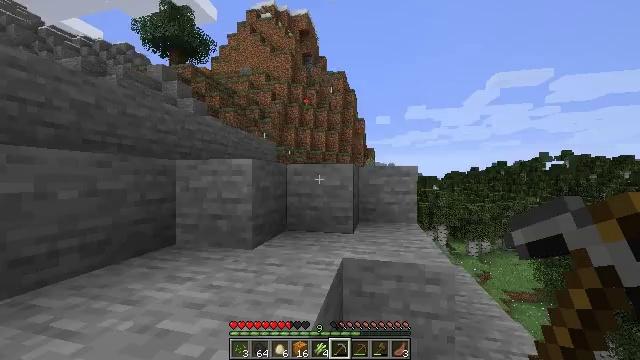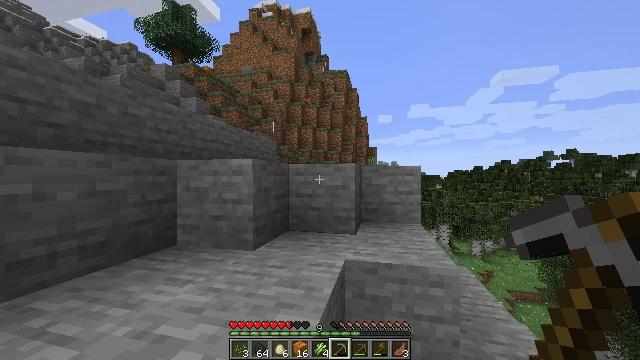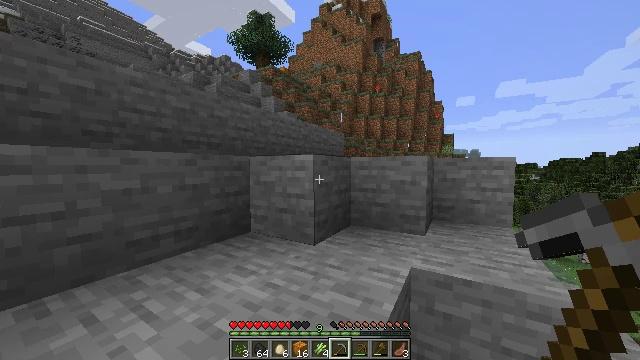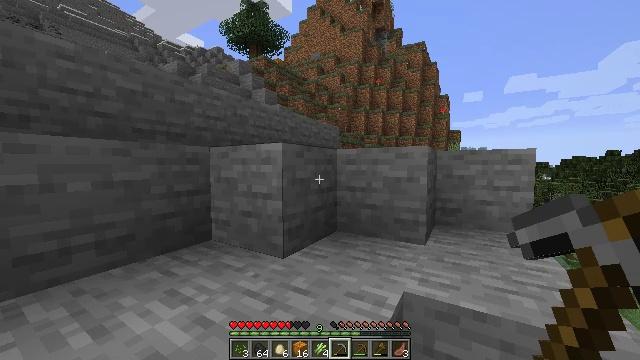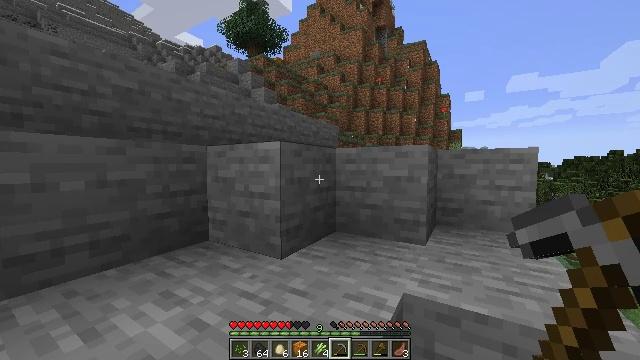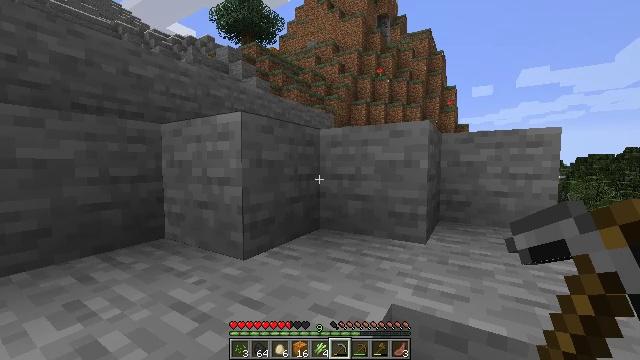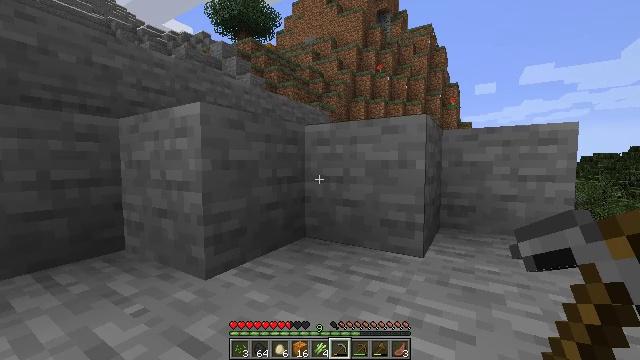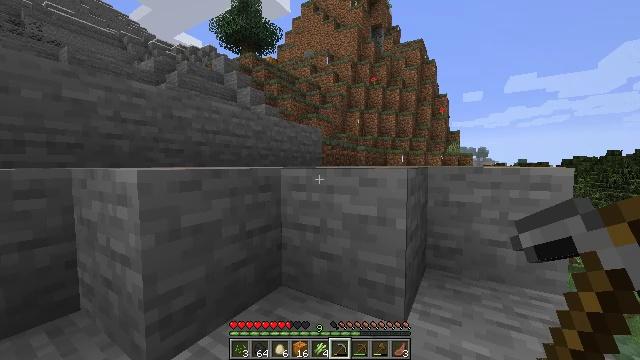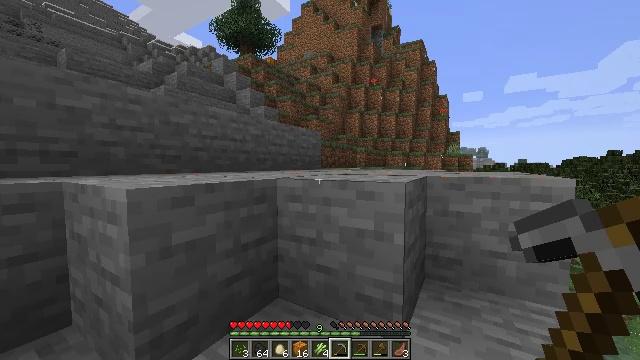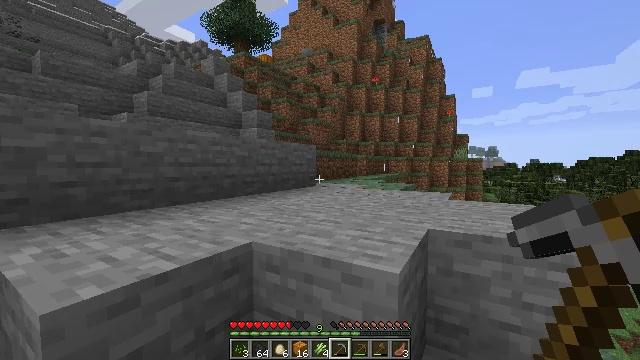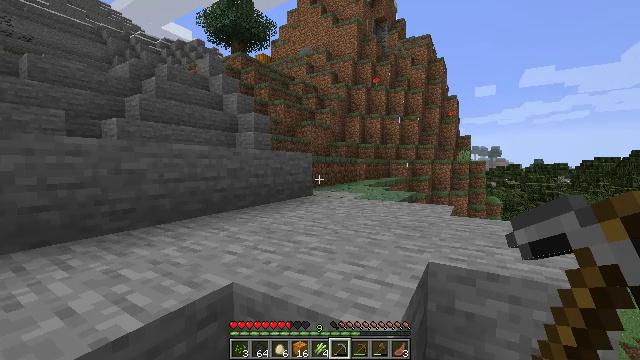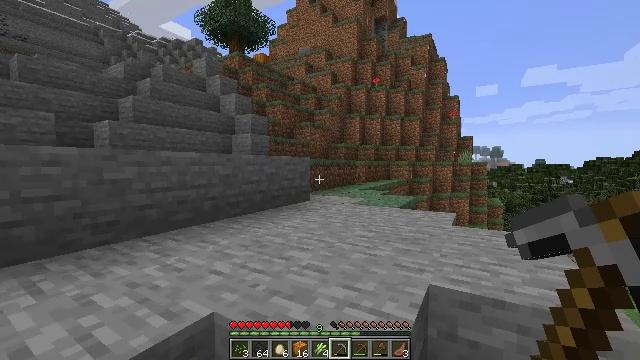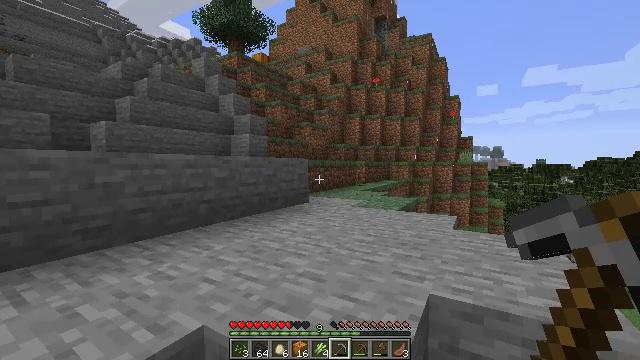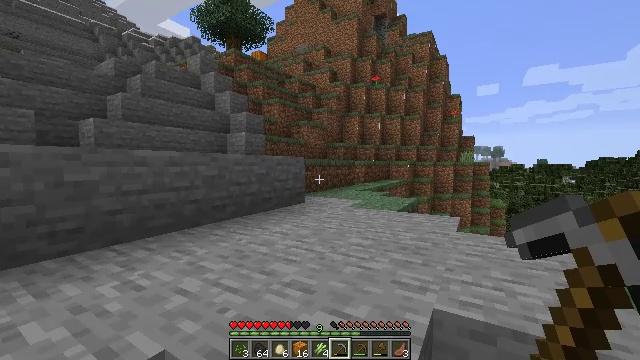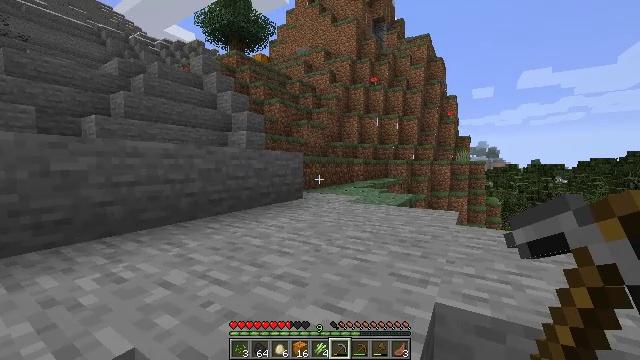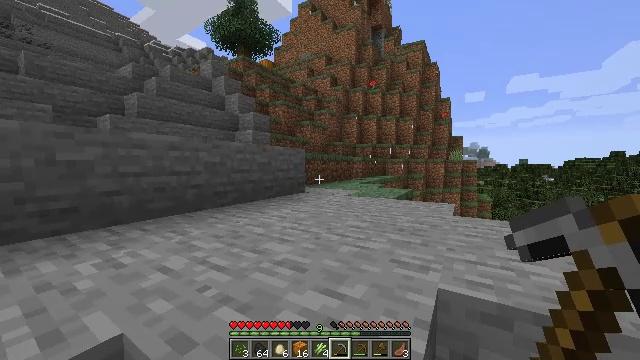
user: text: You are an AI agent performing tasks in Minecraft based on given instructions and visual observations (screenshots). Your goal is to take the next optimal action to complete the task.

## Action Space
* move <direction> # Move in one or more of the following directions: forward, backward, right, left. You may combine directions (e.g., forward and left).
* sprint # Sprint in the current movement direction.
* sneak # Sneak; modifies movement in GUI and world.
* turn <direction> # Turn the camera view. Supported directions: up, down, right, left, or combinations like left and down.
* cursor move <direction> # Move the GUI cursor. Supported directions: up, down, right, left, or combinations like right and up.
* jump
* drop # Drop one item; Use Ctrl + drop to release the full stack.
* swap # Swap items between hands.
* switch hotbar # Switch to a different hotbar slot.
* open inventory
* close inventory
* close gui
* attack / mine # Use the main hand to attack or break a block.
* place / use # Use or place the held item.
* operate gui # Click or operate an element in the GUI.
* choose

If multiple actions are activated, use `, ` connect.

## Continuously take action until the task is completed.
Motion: motion action
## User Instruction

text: Collect the pumpkin by holding left button.
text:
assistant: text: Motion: move forward, jump
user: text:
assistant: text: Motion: move forward, sprint, turn left and down, jump
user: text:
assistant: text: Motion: move forward, jump
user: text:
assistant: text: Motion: move forward, jump
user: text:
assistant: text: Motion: move forward, sprint, jump
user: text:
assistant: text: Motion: move forward, sprint, jump
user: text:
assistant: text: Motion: move forward, sprint, jump
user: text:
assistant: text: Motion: move forward, sprint, jump
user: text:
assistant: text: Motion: move forward, jump
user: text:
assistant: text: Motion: move forward, jump
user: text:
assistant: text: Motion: move forward, jump
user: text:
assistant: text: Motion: move forward, jump
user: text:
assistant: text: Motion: move forward, sprint, jump
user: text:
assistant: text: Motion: move forward, sprint, jump
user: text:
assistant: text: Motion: move forward, sprint, jump
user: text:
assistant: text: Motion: move forward, sprint, turn left, jump
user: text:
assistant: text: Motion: move forward, turn left, jump
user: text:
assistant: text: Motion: move forward, turn left and down, jump
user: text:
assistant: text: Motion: move forward, turn left, jump
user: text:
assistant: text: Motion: move forward, sprint, turn left, jump
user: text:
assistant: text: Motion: move forward, sprint, turn left, jump
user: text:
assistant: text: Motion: move forward, sprint, turn left, jump
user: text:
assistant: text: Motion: move forward, sprint, jump
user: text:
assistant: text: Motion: move forward, jump
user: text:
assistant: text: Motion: move forward, jump
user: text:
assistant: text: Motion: move forward, jump
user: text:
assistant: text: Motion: move forward, jump
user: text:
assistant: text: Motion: move forward, sprint, jump
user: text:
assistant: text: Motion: move forward, sprint, jump
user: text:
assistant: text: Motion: move forward, sprint, jump